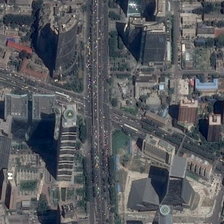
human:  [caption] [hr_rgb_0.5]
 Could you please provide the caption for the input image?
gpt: there are many tall buildings on both sides of the road .

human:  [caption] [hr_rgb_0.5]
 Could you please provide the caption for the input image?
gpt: this area is the economic center of the city .

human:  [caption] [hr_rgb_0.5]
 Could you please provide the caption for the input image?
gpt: there are many tall buildings on both sides of the road .

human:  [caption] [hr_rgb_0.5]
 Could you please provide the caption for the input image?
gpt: this area is the economic center of the city .

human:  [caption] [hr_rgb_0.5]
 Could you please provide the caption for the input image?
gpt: there are many tall buildings on both sides of the road .